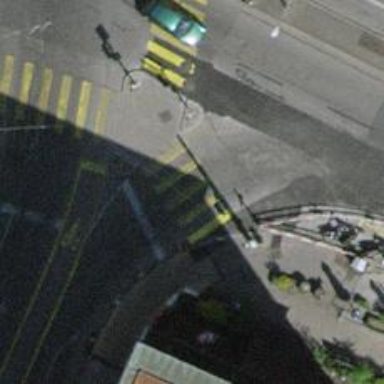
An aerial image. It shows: Road crossing with traffic signals.